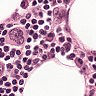
Metastatic tissue present: yes